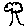
Label: tree